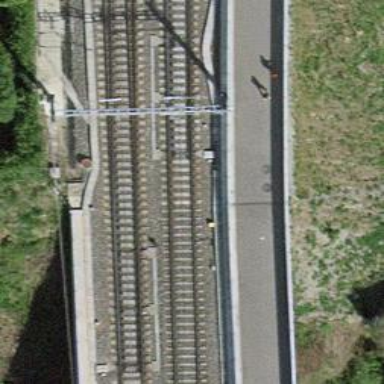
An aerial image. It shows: Single railway track with electrification through contact line.